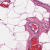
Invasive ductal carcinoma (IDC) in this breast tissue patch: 0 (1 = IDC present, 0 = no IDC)